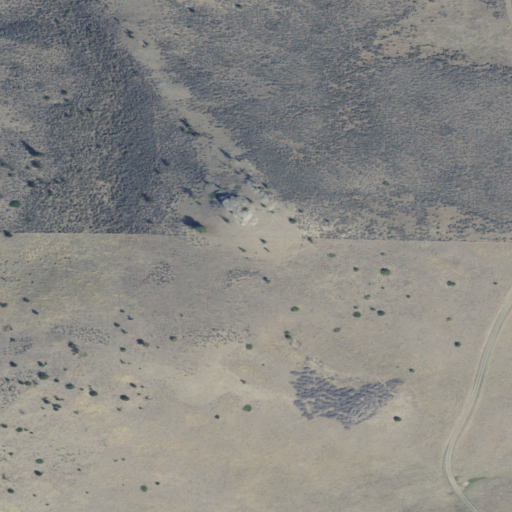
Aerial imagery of mountain in Montana named Antelope Butte containing grassland and shrub